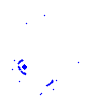
Particle: pion